Aerial crown-view tile of a tropical tree (Barro Colorado Island, Panama), acquired 20250317:
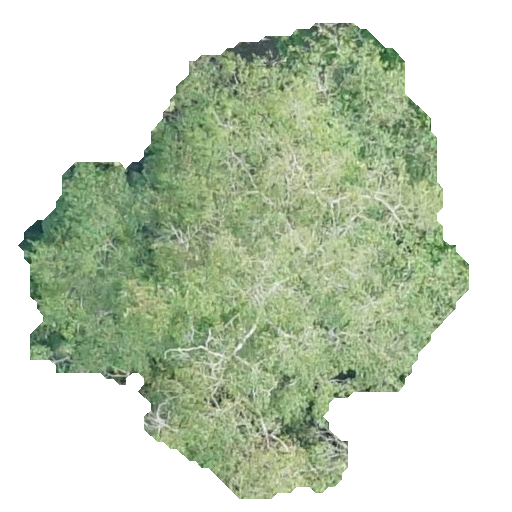
Species: Chrysophyllum cainito
GBIF accepted scientific name: Chrysophyllum cainito
Crown area: 201.037 m²